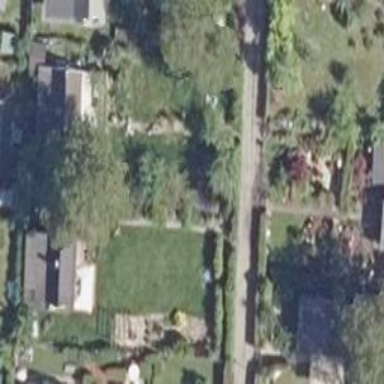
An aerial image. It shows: Plot in the allotments.